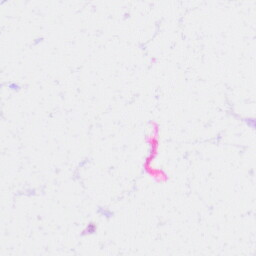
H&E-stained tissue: Liver